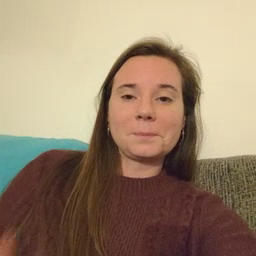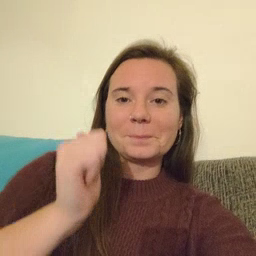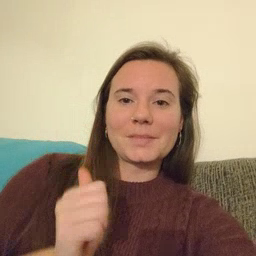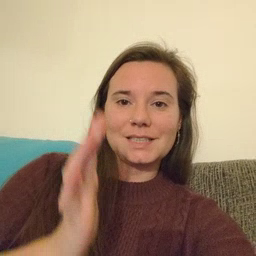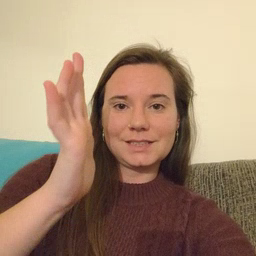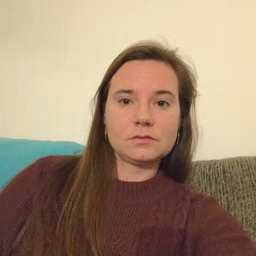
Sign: mitten